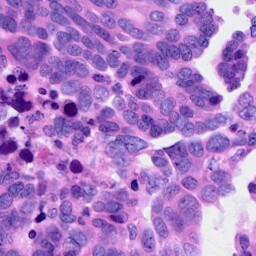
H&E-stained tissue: Ovarian